Interaction volume radius: 10 \u00c5
Interaction volume height: 10 \u00c5
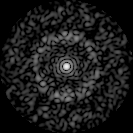
Disorder parameter: 0.8255